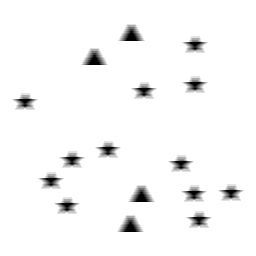
Squares: 0
Triangles: 4
Stars: 12
Total shapes: 16